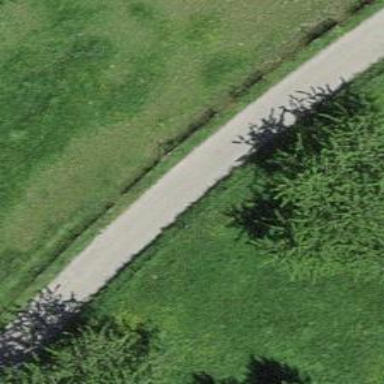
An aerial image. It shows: Unclassified road with asphalt surface. The road has grade1 tracktype.